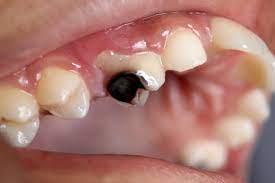
Condition: Caries